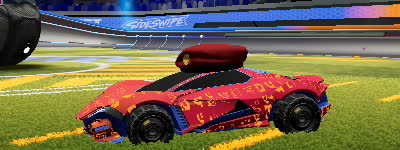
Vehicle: werewolf